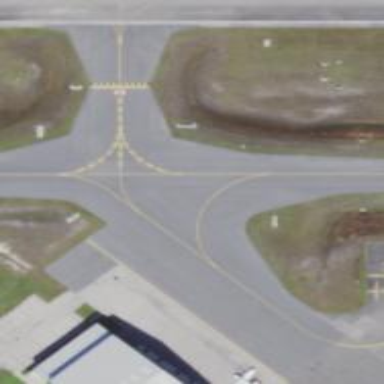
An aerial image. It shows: Image of taxiway at airport.